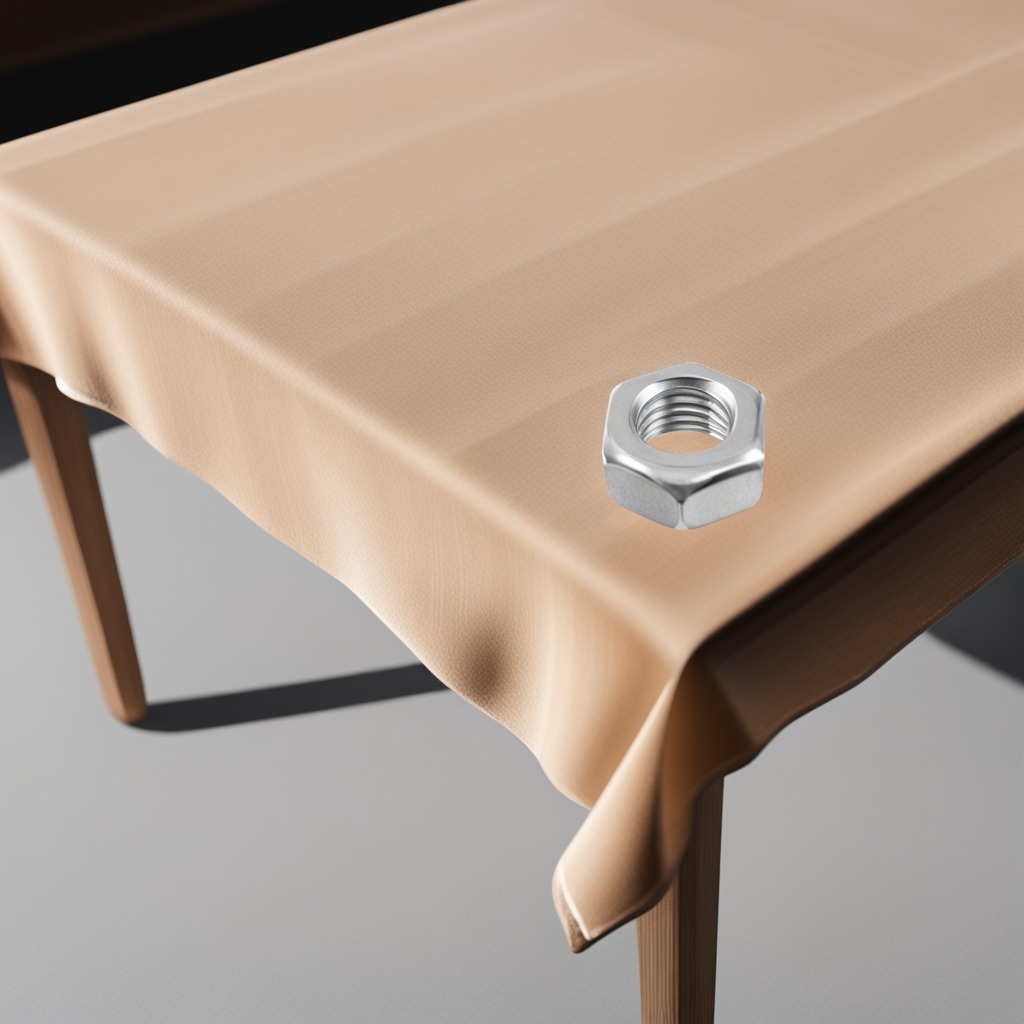
A metal nut is lying on a wooden table in an outdoor workshop during daytime bright natural light soft shadows worn but beneath the cloth.